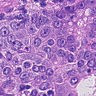
Metastatic tissue present: yes